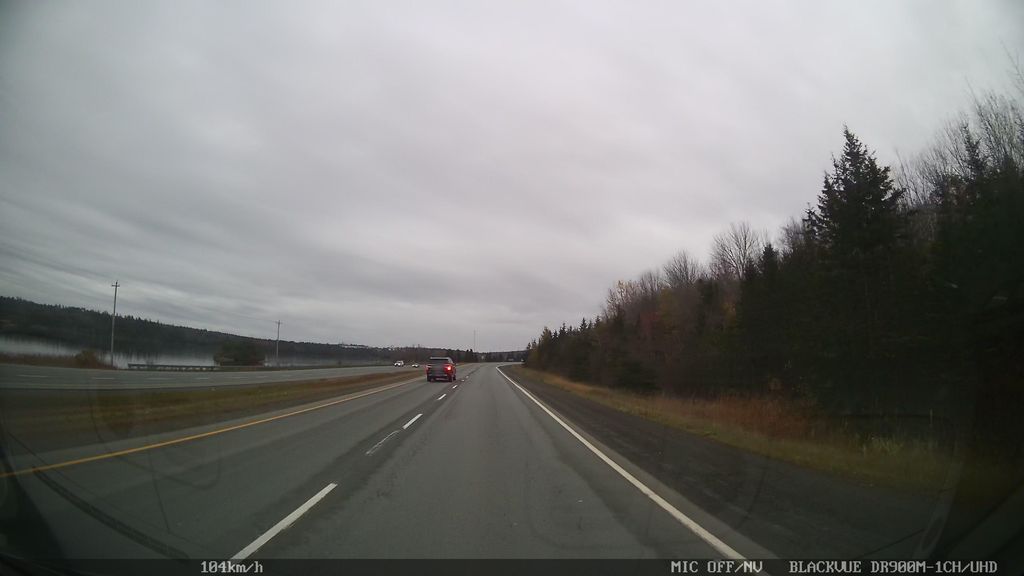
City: halifax